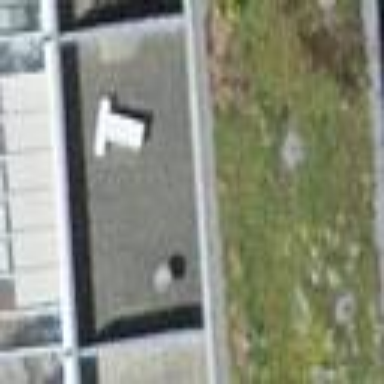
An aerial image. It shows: Building with flat roof.